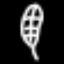
Label: leaf